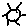
Label: sun